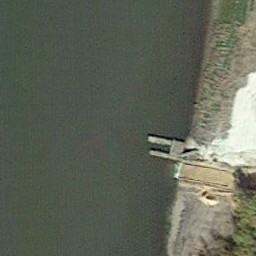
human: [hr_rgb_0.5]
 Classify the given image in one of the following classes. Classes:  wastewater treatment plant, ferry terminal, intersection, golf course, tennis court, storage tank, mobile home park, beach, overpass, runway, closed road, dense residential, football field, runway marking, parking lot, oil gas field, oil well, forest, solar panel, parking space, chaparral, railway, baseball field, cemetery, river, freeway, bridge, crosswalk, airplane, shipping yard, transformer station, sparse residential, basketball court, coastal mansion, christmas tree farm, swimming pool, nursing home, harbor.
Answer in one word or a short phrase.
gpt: ferry terminal